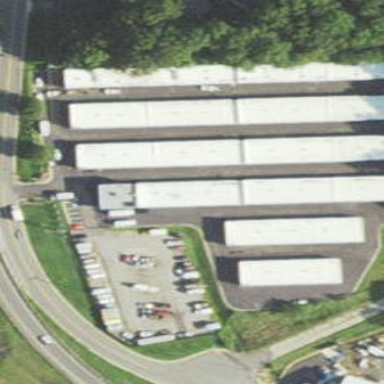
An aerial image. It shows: Storage facility.